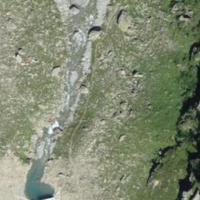
EUNIS habitat code: 23
Species observed at this site:
Pyrrhocorax graculus